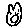
Label: cat